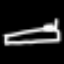
Label: bed